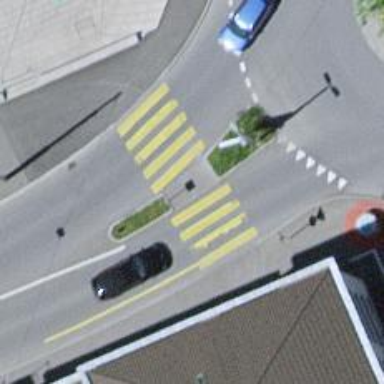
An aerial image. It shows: Marked zebra crossing with pedestrian island.